Question: This is my FileIOManagement class that I want to handle all of the reading from text files etc that grabs data to display in the GUI.
This is the code for my current FileIOManagement class:
package swinging;
'''
import java.io.File;
import java.io.FileNotFoundException;
import java.util.ArrayList;
import java.util.Collections;
import java.util.HashSet;
import java.util.Scanner;
public class FileIOManagement {
private ArrayList<String> nameList = new ArrayList<String>();
private ArrayList<String> courseList = new ArrayList<String>();
private ArrayList<String> semesterList = new ArrayList<String>();
private ArrayList<String> moderatorList = new ArrayList<String>();
private ArrayList<String> programList = new ArrayList<String>();
private ArrayList<String> majorList = new ArrayList<String>();
public FileIOManagement(){
readTextFile();
}
private void readTextFile(){
try{
Scanner scan = new Scanner(new File("Course.txt"));
while(scan.hasNextLine()){
String line = scan.nextLine();
String[] tokens = line.split("~");
String course = tokens[0].trim();
String examiner = tokens[1].trim();
String moderator = tokens[2].trim();
String semester = tokens[3].trim();
String program = tokens[4].trim();
String major = tokens[5].trim();
courseList.add(course);
semesterList.add(semester);
nameList.add(examiner);
moderatorList.add(moderator);
programList.add(program);
majorList.add(major);
HashSet hs = new HashSet();
hs.addAll(nameList);
nameList.clear();
nameList.addAll(hs);
Collections.sort(nameList);
}
scan.close();
}
catch (FileNotFoundException e){
e.printStackTrace();
}
}
}
'''
This is the class I need the ArrayList data passed to. As you can see I am attempting to populate comboBox1 and comboBox2 with data I am attempting to get via ArrayList:
'''
package swinging;
import javax.swing.*;
import java.awt.*;
import java.awt.event.*;
import java.io.*;
import java.util.*;
import javax.swing.border.EmptyBorder;
public class ReportGUI extends JFrame{
//Fields
private JButton viewAllReports = new JButton("View All Program Details");
private JButton viewPrograms = new JButton("View Programs and Majors Associated with this course");
private JButton viewTaughtCourses = new JButton("View Courses this Examiner Teaches");
private JLabel courseLabel = new JLabel("Select a Course: ");
private JLabel examinerLabel = new JLabel("Select an Examiner: ");
private JPanel panel = new JPanel(new GridLayout(6,2,4,4));
FileIOManagement fileName;
ArrayList<String> names = new ArrayList<String>(fileName.getNameList());
ArrayList<String> courses = new ArrayList<String>(fileName.getCourseList());
public ReportGUI(){
reportInterface();
allReportsBtn();
// fileRead();
comboBoxes();
}
private void reportInterface(){
setTitle("Choose Report Specifications");
setDefaultCloseOperation(JFrame.DISPOSE_ON_CLOSE);
JPanel panel = new JPanel(new FlowLayout());
add(panel, BorderLayout.CENTER);
setSize(650,200);
setVisible(true);
setResizable(false);
setLocationRelativeTo(null);
}
private void allReportsBtn(){
JPanel panel = new JPanel(new GridLayout(1,1));
panel.setBorder(new EmptyBorder(70, 50, 70, 25));
panel.add(viewAllReports);
viewAllReports.addActionListener(new ActionListener(){
@Override
public void actionPerformed(ActionEvent e){
new AllDataGUI();
}
});
add(panel, BorderLayout.LINE_END);
}
private void comboBoxes(){
panel.setBorder(new EmptyBorder(0, 5, 5, 10));
String[] comboBox1Array = names.toArray (new String[names.size()]);
JComboBox comboBox1 = new JComboBox(comboBox1Array);
panel.add(examinerLabel);
panel.add(comboBox1);
panel.add(viewTaughtCourses);
viewTaughtCourses.addActionListener(new ActionListener() {
@Override
public void actionPerformed(ActionEvent e) {
new ViewCourseGUI();
}
});
String[] comboBox2Array = courses.toArray(new String[courses.size()]);
JComboBox comboBox2 = new JComboBox(comboBox2Array);
panel.add(courseLabel);
panel.add(comboBox2);
panel.add(viewPrograms);
viewPrograms.addActionListener(new ActionListener() {
@Override
public void actionPerformed(ActionEvent e) {
new ViewProgramGUI();
}
});
add(panel, BorderLayout.LINE_START);
}
}
'''
However when I attempt to compile, I get a NullPointerException as in the below image:

What am I doing wrong here?
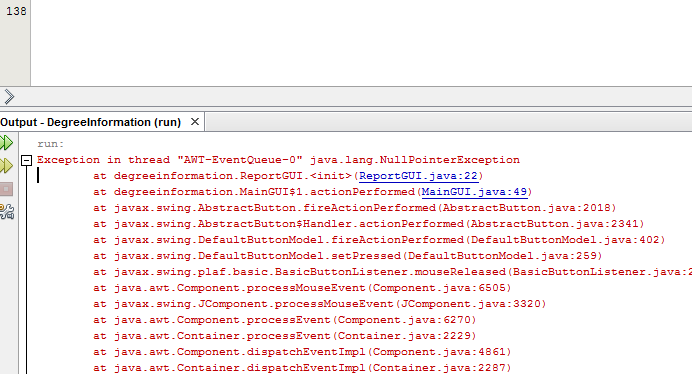
Answer: What you did is that you are trying to get the 'fileName.getNameList()' where 'fileName' was never instantiated as a result it will return 'null'.
'''
FileIOManagement fileName; //was not instantiated
ArrayList<String> names = new ArrayList<String>(fileName.getNameList()); //fileName.getNameList() is null
ArrayList<String> courses = new ArrayList<String>(fileName.getCourseList()); //fileName.getCourseList() is null
'''
Instantiate your 'FileIOManagement fileName' before getting the List of it.